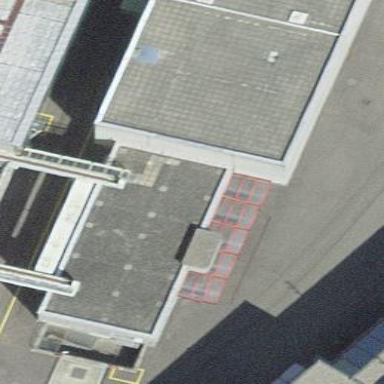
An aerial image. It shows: Industrial building with flat roof.